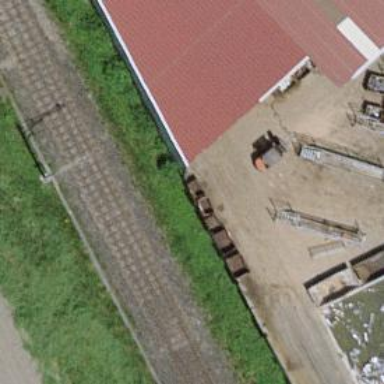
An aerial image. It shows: Single track railway in yard.